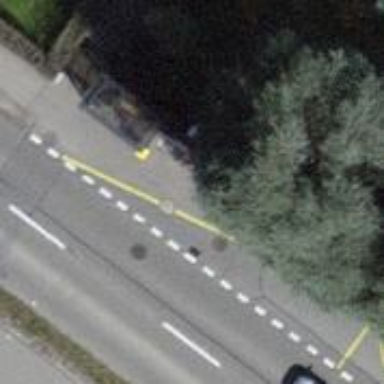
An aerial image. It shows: Post box is visible.